【题型】解答题　【知识点】平面几何　【难度】medium
如图，在 $\triangle ABC$ 中，$AB=AC$，点 $O$ 是 $BC$ 的中点，$AB$ 与半圆 $O$ 相切于点 $D$.

\noindent (1) 求证：$AC$ 是半圆 $O$ 所在圆的切线；

\noindent (2) 若 $\sin\angle ABC = \frac{3}{4}$，$BC=14$，求 $AD$ 的长.
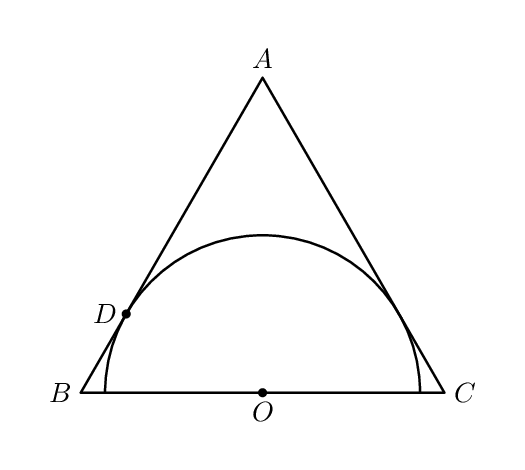
【解答】
\noindent 【答案】(1)见解析

\noindent (2)$\boldsymbol{\dfrac{9\sqrt{7}}{4}}$

\vspace{1em}
\noindent 【分析】

\noindent 【详解】(1) 证明：如图，连结 $OA$，$OD$，过点 $O$ 作 $OE \perp AC$ 于点 $E$。

$\because AB=AC$，点 $O$ 是 $BC$ 的中点，

$\therefore \angle BAO = \angle CAO$，即 $\angle DAO = \angle EAO$。

$\because AB$ 与半圆 $O$ 相切于点 $D$，

$\therefore OD \perp AB$。

又 $\because OE \perp AC$，

$\therefore \angle ADO = \angle AEO = 90^\circ$。

在 $\triangle AOD$ 和 $\triangle AOE$ 中，
\[
\begin{cases}
\angle DAO = \angle EAO, \\
\angle ADO = \angle AEO, \\
AO = AO,
\end{cases}
\]

$\therefore \triangle AOD \cong \triangle AOE \ (\text{AAS})$，

$\therefore OD = OE$。

\noindent $\therefore OE$ 是半圆 $O$ 所在圆的半径，

\noindent 又 $\because OE \perp AC$，

\noindent $\therefore AC$ 是半圆 $O$ 所在圆的切线；

\vspace{1em}
\noindent (2) 解：如图，连结 $OA$，$OD$。

$\because AB=AC$，点 $O$ 是 $BC$ 的中点，

$\therefore AO \perp BC$，$OB = \frac{1}{2}BC = \frac{1}{2} \times 14 = 7$。

$\because AB$ 与半圆 $O$ 相切于点 $D$，

$\therefore OD \perp AB$。

$\because$ 在 $\text{Rt}\triangle BOD$ 中，$\angle BDO = 90^\circ$，

又 $\sin\angle ABC = \sin\angle DBO = \frac{OD}{OB} = \frac{3}{4}$，

$\therefore OD = \frac{3}{4}OB = \frac{21}{4}$，

$\therefore BD = \sqrt{OB^2 - OD^2} = \frac{7\sqrt{7}}{4}$。

$\because \angle BOA = \angle BDO = 90^\circ$，$\angle OBA = \angle DBO$，

$\therefore \text{Rt}\triangle BOD \backsim \text{Rt}\triangle BAO$，

$\therefore \frac{BO}{BA} = \frac{BD}{BO}$，即 $BO^2 = BD \cdot BA$，

$\therefore BA = \frac{BO^2}{BD} = 4\sqrt{7}$，

$\therefore AD = BA - BD = 4\sqrt{7} - \frac{7\sqrt{7}}{4} = \frac{9\sqrt{7}}{4}$。

\vspace{1em}
\noindent 【点睛】本题考查切线的判定，等腰三角形的性质，全等三角形的判定和性质，勾股定理，利用三角函数解直角三角形，相似三角形的判定和性质，综合运用上述知识点是解题的关键。
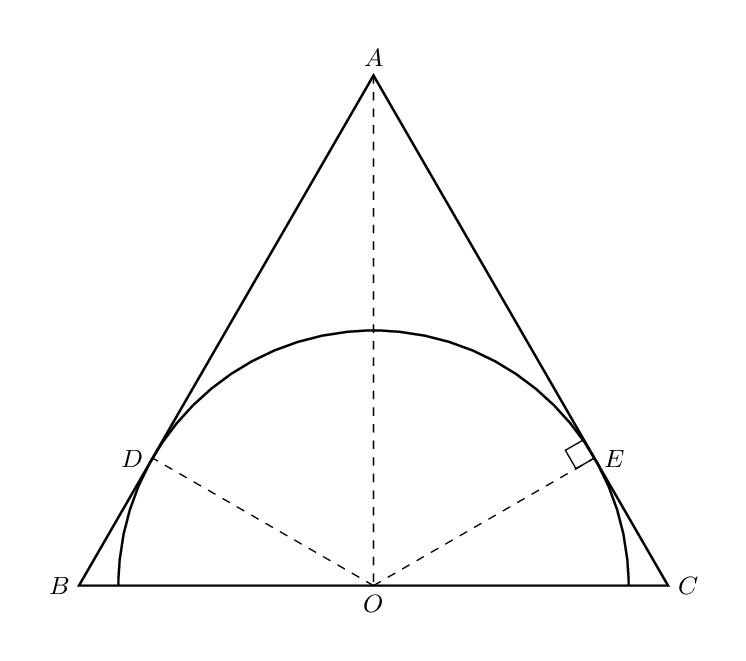
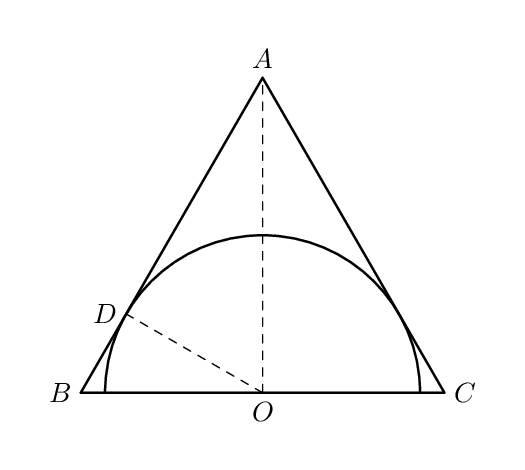